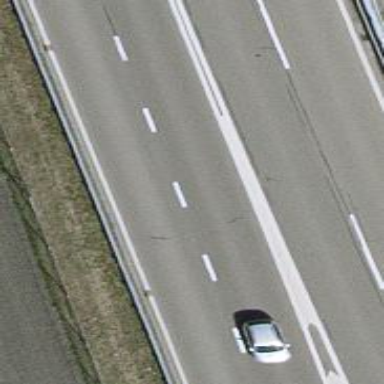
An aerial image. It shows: Asphalt motorway link.